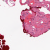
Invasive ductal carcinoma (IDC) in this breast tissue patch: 0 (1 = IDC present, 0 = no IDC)